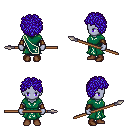
a pixel art fantasy rpg character, female body template, dark elf, purple skin, sash dress, white pants, blue curly afro hairstyle, leather bracers, brown shoes, spear, four views (front, back, left, right), 2x2 character sprite sheet, small pixel art, hard edges, no anti-aliasing